Aerial crown-view tile of a tropical tree (Barro Colorado Island, Panama), acquired 20250414:
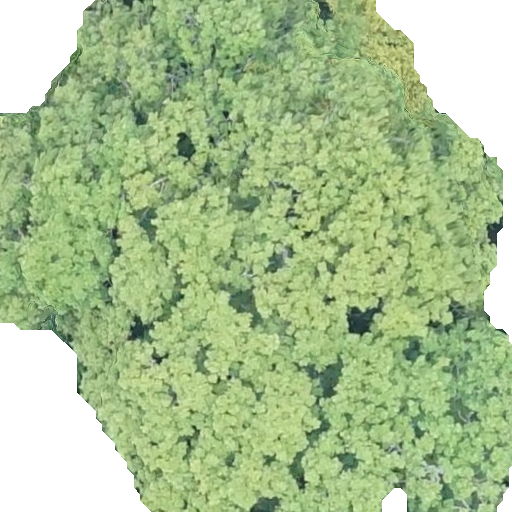
Species: Ceiba pentandra
GBIF accepted scientific name: Ceiba pentandra
Crown area: 346.325 m²